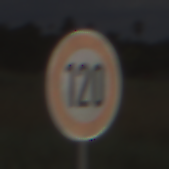
Verkehrszeichen: Geschwindigkeit120
Umgebung: Outdoor, Nature
Tageszeit: Midday
Wetter: PartlyCloudy
Licht: Natural
Jahreszeit: NotSpecified
Kontrast: HighContrast